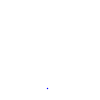
Particle: proton